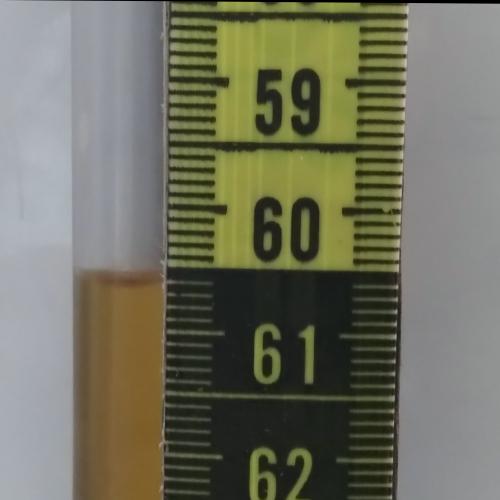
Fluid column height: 60.6 cm